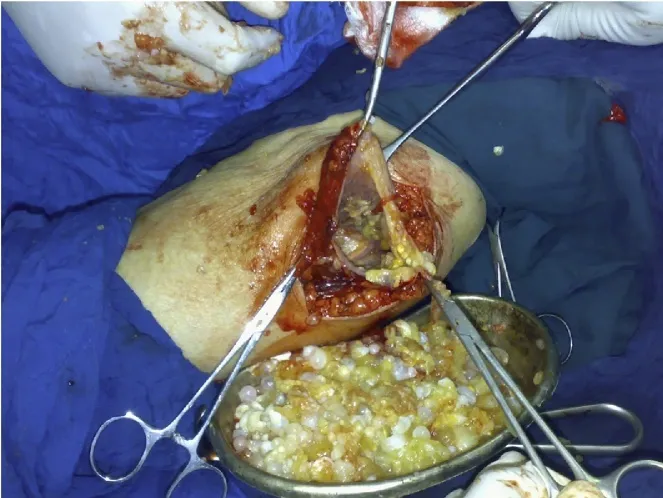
Intraoperative picture showing the cavity of the cyst after being evacuated from the contents.
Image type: medical_photograph (other_medical_photograph)